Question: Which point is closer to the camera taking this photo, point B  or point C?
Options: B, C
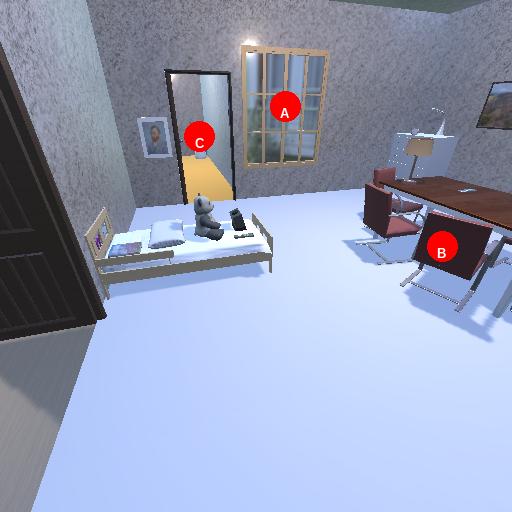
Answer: B